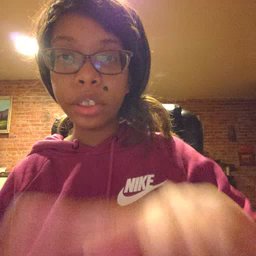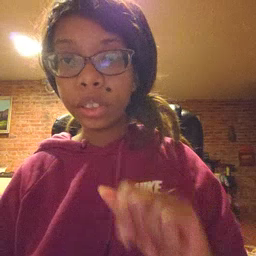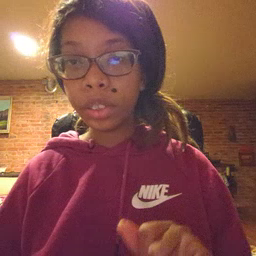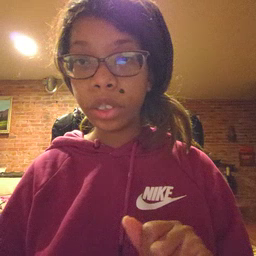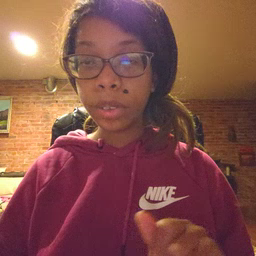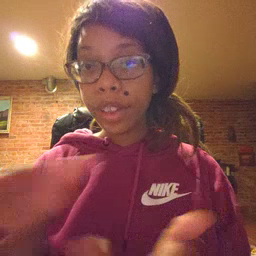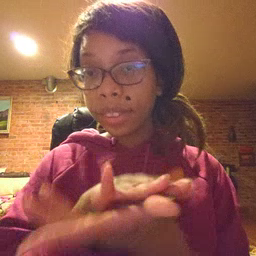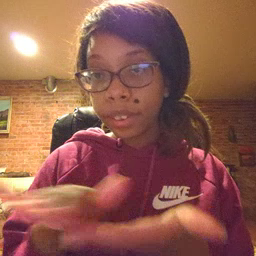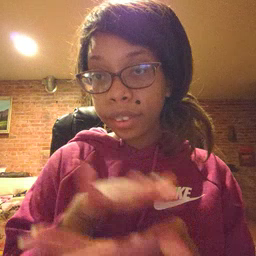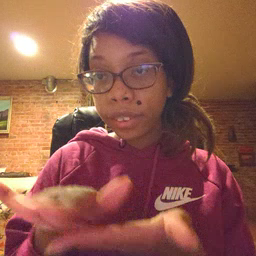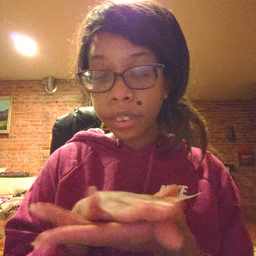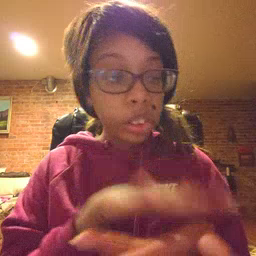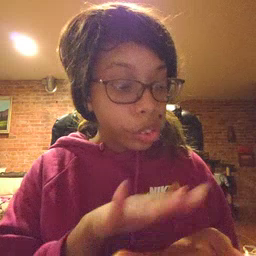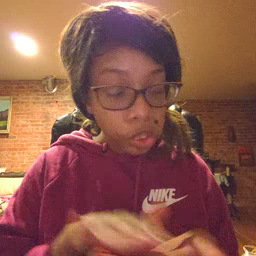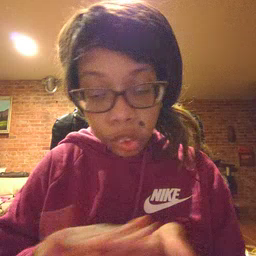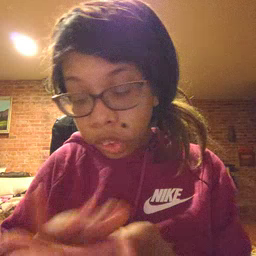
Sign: clean